Question: As shown in below if campaignIds are equal, I want to make them group. But I cant figure out how to do that. Group by CampaignId did not work.

Live example: <URL>
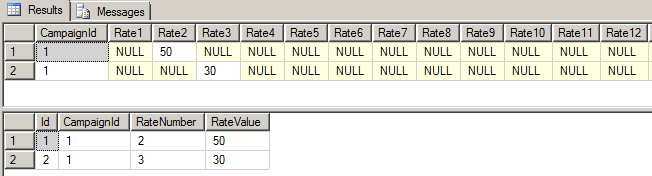
Answer: Look into using the feature in SQL Server, it may result in more readable SQL
<URL>
'''
SELECT CampaignId, [1] AS Rate1, [2] AS Rate2, [3] AS Rate3
FROM
(SELECT CampaignId, RateNumber, RateValue
FROM CampaignRate) p
PIVOT
(
SUM (RateValue)
FOR RateNumber IN
( [1], [2], [3] )
) AS pvt
ORDER BY pvt.CampaignId;
GO
'''